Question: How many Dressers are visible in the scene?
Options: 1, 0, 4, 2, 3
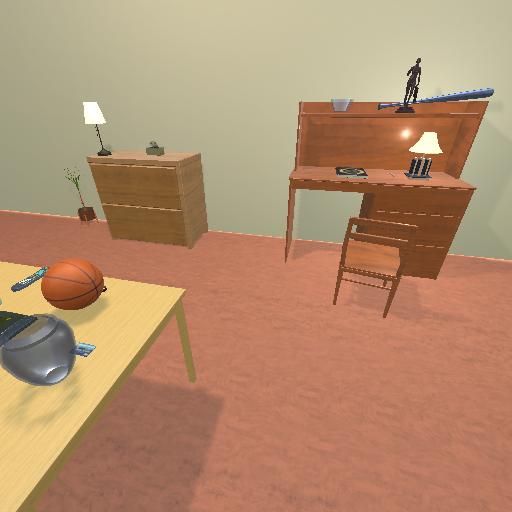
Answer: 1